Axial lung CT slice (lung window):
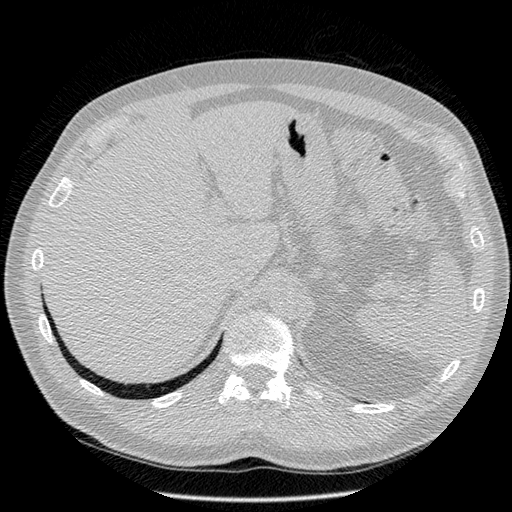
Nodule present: no